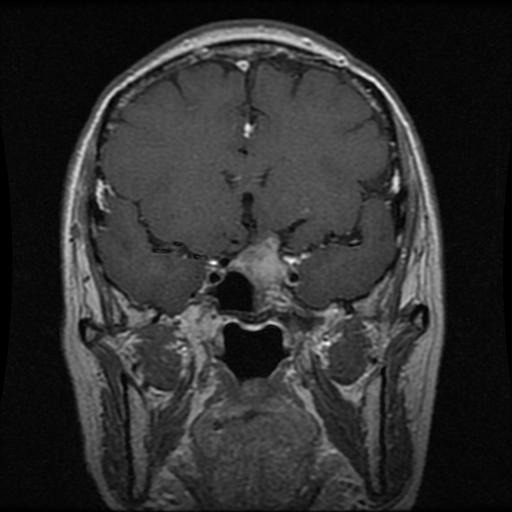
Label: pituitary